Question: I'm trying to apply a function (say standard deviation) in a rolling window, by category:
I have the following data:
'''
cat = c("A", "A", "A", "A", "B", "B", "B", "B")
year = c(1990, 1991, 1992, 1993, 1990, 1991, 1992, 1993)
value = c(2, 3, 5, 6, 8, 9, 4, 5)
df = data.frame(cat, year, value)
'''
I would like to create a new column (say sd) that estimates the standard deviation over two year window by cat.
Here's the result I'm thinking of:

Any advice on how to achieve this?
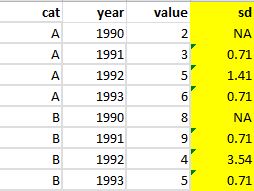
Answer: It can be done by using 'rollapply' from the 'zoo' package:
'''
library(zoo)
cat = c("A", "A", "A", "A", "B", "B", "B", "B")
year = c(1990, 1991, 1992, 1993, 1990, 1991, 1992, 1993)
value = c(2, 3, 5, 6, 8, 9, 4, 5)
df = data.frame(cat, year, value)
df$stdev <- unlist(by(df, df$cat, function(x) {
c(NA, rollapply(x$value, width=2, sd))
}), use.names=FALSE)
print(df)
## cat year value stdev
## 1 A 1990 2 NA
## 2 A 1991 3 <PHONE>
## 3 A 1992 5 <PHONE>
## 4 A 1993 6 <PHONE>
## 5 B 1990 8 NA
## 6 B 1991 9 <PHONE>
## 7 B 1992 4 3.<PHONE>
## 8 B 1993 5 <PHONE>
'''
You can also do it with 'ddply' if you'd rather use 'plyr' functions than 'by':
'''
df$stdev <- ddply(df, .(cat), summarise,
stdev=c(NA, rollapply(value, width=2, sd)))$stdev
'''
As a lark, I did a 'system.time' (multiple times) comparison of the above two methods and also the 'ave' method pointed out by <URL>.
'''
df <- data.frame(cat, year, value)
system.time(df$stdev <- with(df, ave(value, cat, FUN=function(x) c(NA, rollapply(x, width=2, sd)))))
df <- data.frame(cat, year, value)
system.time(df$stdev <- unlist(by(df, df$cat, function(x) c(NA, rollapply(x$value, width=2, sd))), use.names=FALSE))
df <- data.frame(cat, year, value)
system.time(df$stdev <- ddply(df, .(cat), summarise, stdev=c(NA, rollapply(value, width=2, sd)))$stdev)
'''
Both the 'ave' and 'by' methods take:
'''
user system elapsed
0.002 0.000 0.002
'''
and the 'ddply' version takes:
'''
user system elapsed
0.004 0.000 0.004
'''
Not that speed is really an issue here, but it looks like the 'ave' and 'by' versions are the most efficient ways to do this.